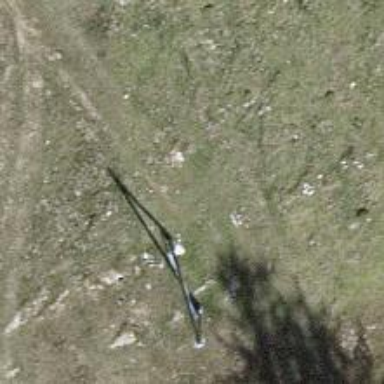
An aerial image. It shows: Power pole.